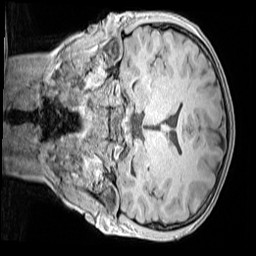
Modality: MP2RAGE
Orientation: coronal
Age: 11
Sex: male
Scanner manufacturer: siemens
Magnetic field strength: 3 T
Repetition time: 4 s
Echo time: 0.00299 s